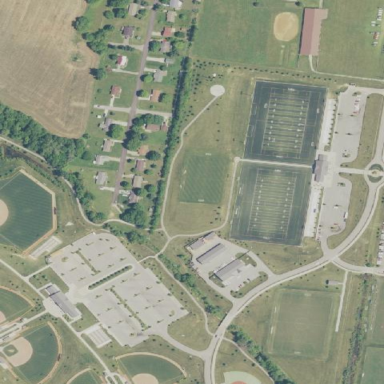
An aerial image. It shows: Multi-sport center located in recreation ground.